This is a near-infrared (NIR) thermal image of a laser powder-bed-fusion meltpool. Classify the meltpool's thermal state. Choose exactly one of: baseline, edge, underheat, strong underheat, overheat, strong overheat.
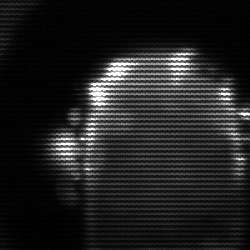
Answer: baseline